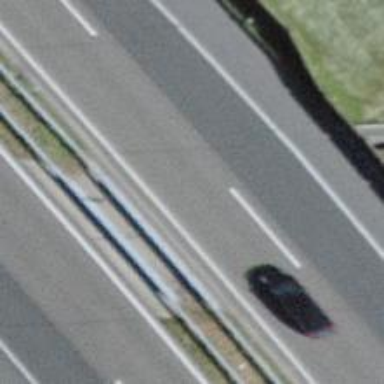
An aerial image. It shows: Asphalt bridge on motorway.